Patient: sex M, age 52
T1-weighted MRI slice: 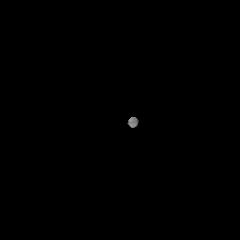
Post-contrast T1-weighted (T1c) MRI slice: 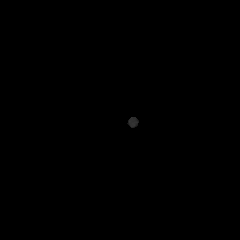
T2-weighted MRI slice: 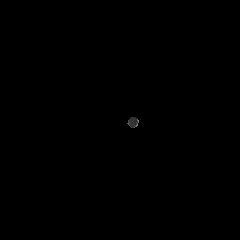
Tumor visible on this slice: no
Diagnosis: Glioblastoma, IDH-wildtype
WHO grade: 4